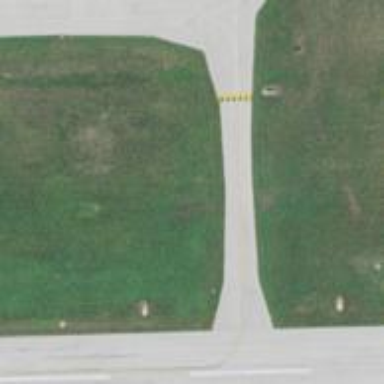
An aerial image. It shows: View of taxiway at the airport.